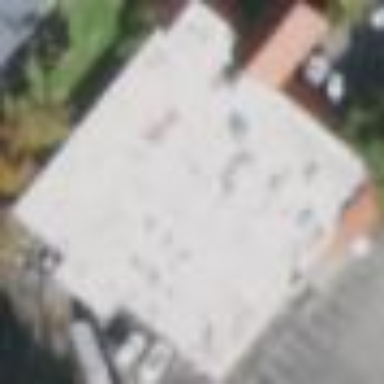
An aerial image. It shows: Commercial building.